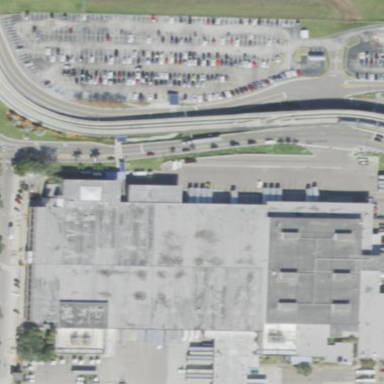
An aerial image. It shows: Building that serves as post office.